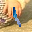
Label: 1